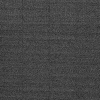
Atmospheric dust classification: dusty